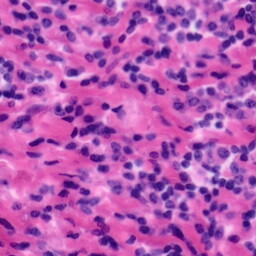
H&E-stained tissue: Tonsil